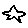
Label: star